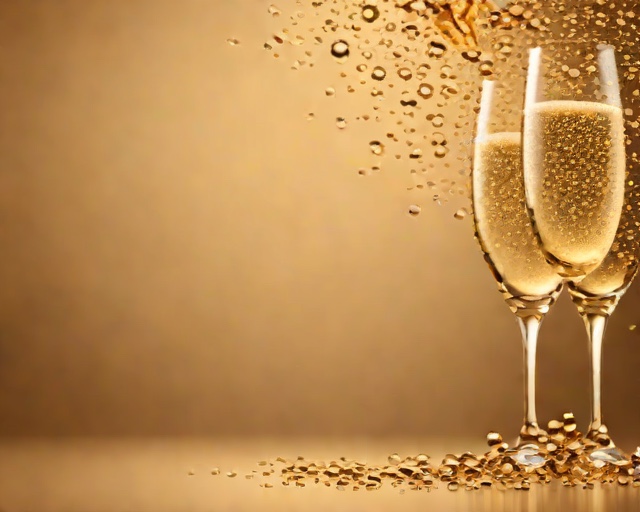
Category: Anniversary